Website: apple
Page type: payment
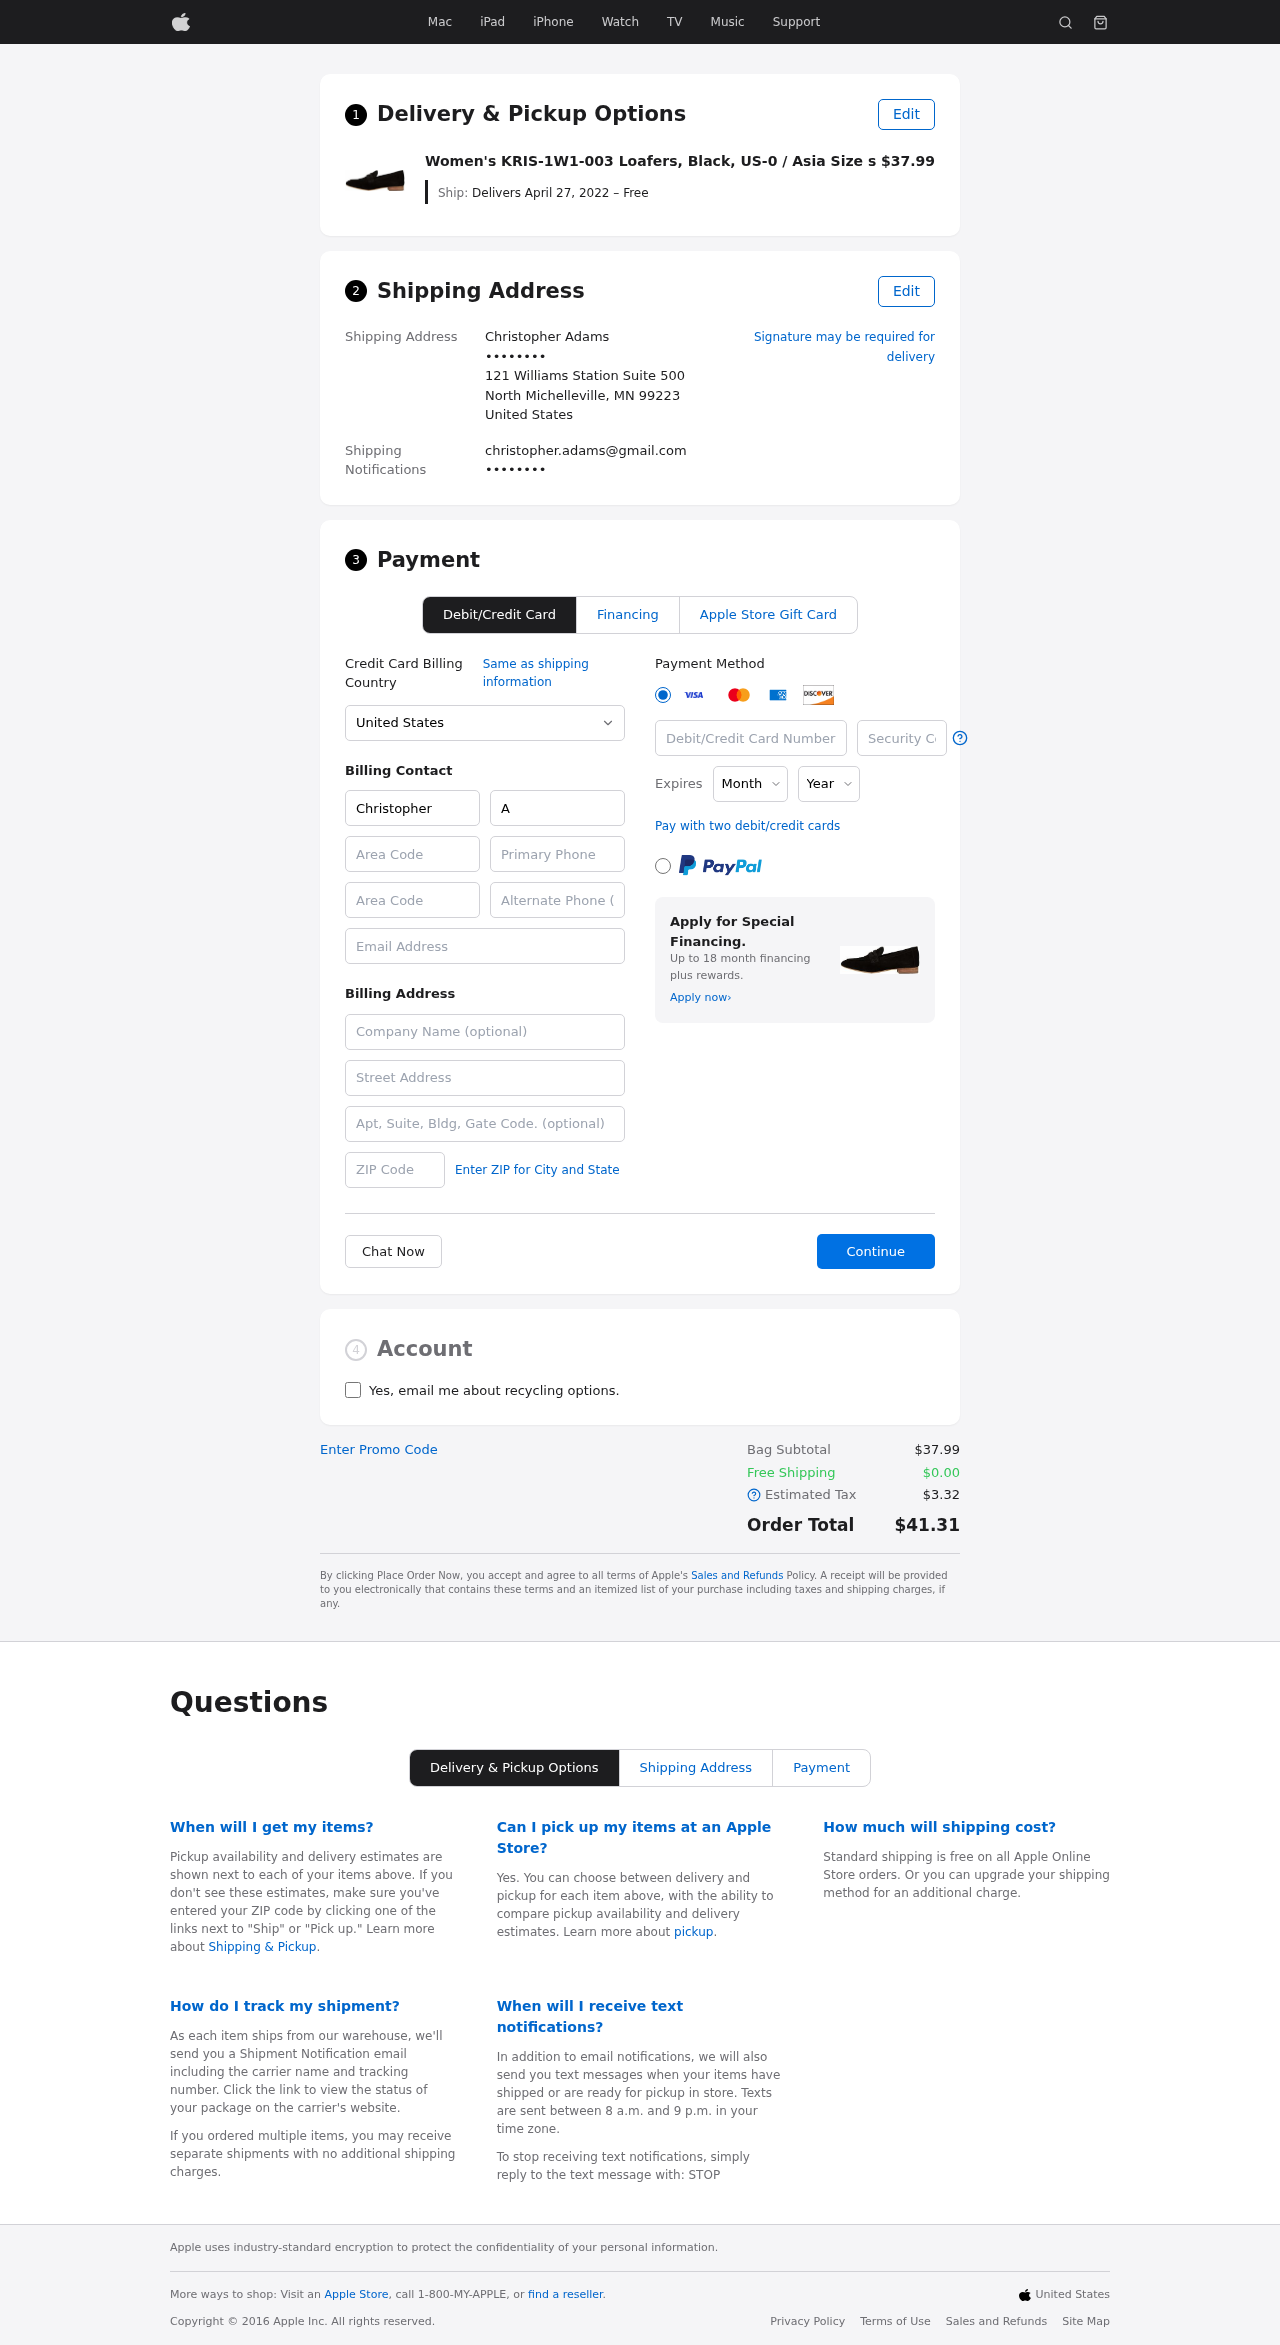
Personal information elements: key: PII_CARD_CVV
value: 015
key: PII_CARD_EXPIRY_MONTH
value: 10
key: PII_CARD_EXPIRY_YEAR
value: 29
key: PII_CARD_NUMBER
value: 4144 0937 4559 9385
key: PII_CITY_STATE_ZIP
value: North Michelleville, MN 99223
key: PII_COMPANY
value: Arnold-Young
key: PII_COUNTRY
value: United States
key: PII_EMAIL
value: christopher.adams@gmail.com
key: PII_EMAIL2
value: christopher.adams@gmail.com
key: PII_FIRSTNAME
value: Christopher
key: PII_FULLNAME
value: Christopher Adams
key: PII_LASTNAME
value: Adams
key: PII_PHONE3
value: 4266576461
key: PII_PHONE_ALT
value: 3773509475
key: PII_PHONE_ALT_AREA
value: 377
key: PII_PHONE_AREA
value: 426
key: PII_POSTCODE2
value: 40151
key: PII_SECURITY_CODE
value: BC89
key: PII_STREET
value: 121 Williams Station Suite 500
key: PII_STREET2
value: Suite 429
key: PII_PHONE
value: ••••••••
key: PII_PHONE2
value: ••••••••
Product elements: key: PRODUCT1_NAME
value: Women's KRIS-1W1-003 Loafers, Black, US-0 / Asia Size s
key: PRODUCT1_PRICE
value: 37.99
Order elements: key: ORDER_DELIVERY_DATE
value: Delivers April 27, 2022 – Free
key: ORDER_SUBTOTAL
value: $37.99
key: ORDER_SHIPPING_COST
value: $0.00
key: ORDER_TAX
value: $3.32
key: ORDER_TOTAL
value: $41.31